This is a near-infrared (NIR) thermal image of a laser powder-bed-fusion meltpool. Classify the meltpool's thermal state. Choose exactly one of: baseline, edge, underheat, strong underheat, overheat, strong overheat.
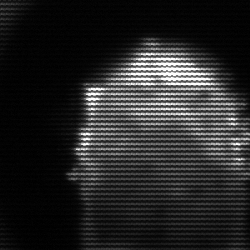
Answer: baseline